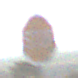
Verkehrszeichen: Stop
Umgebung: Outdoor, Nature
Tageszeit: MorningAfternoon
Wetter: Clear
Licht: Natural
Jahreszeit: NotSpecified
Kontrast: HighContrast